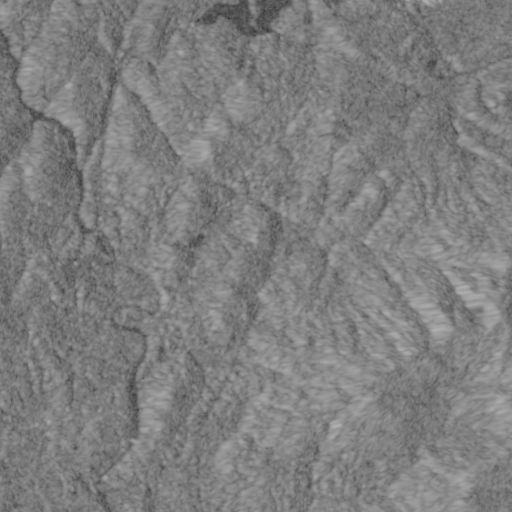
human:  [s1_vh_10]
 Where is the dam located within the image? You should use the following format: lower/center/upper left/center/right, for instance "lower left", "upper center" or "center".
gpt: The dam is located in the upper left of the image.
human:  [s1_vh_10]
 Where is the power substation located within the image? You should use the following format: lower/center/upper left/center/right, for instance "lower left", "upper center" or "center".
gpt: The power substation is located in the upper right of the image.
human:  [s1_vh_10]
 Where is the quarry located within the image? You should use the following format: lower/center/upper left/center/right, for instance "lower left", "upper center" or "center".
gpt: There is no quarry in the image.

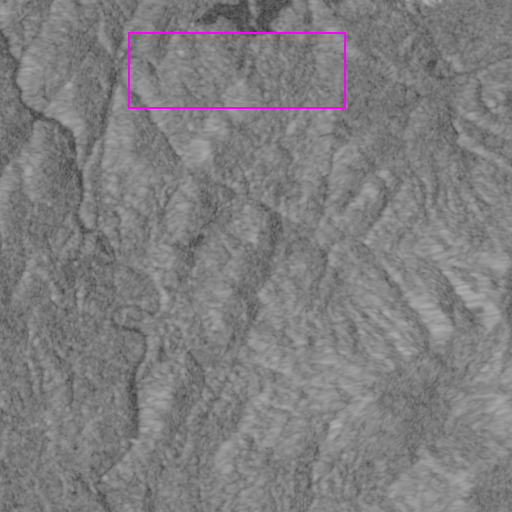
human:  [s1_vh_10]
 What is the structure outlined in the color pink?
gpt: There is no pink outline.
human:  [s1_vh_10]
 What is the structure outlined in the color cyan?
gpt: There is no structure outlined in cyan.